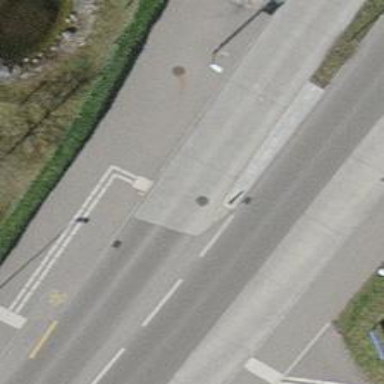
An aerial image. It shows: Bus stop with designated stop position for public transport.